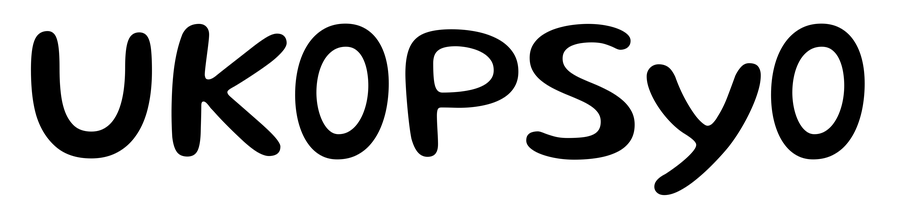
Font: Gluten_Regular